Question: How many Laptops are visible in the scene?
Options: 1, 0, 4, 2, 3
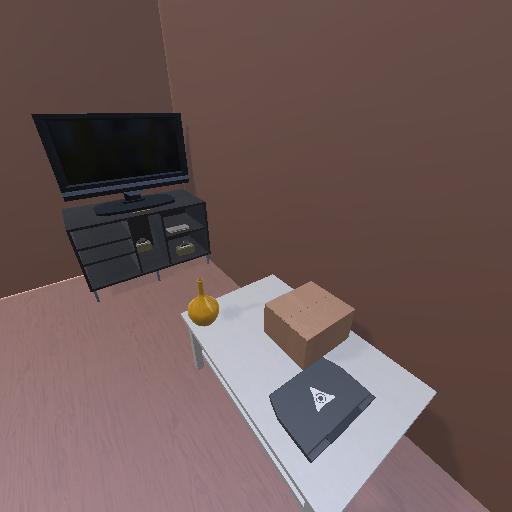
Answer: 1